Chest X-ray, PA view. Patient: 11 years old, sex M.
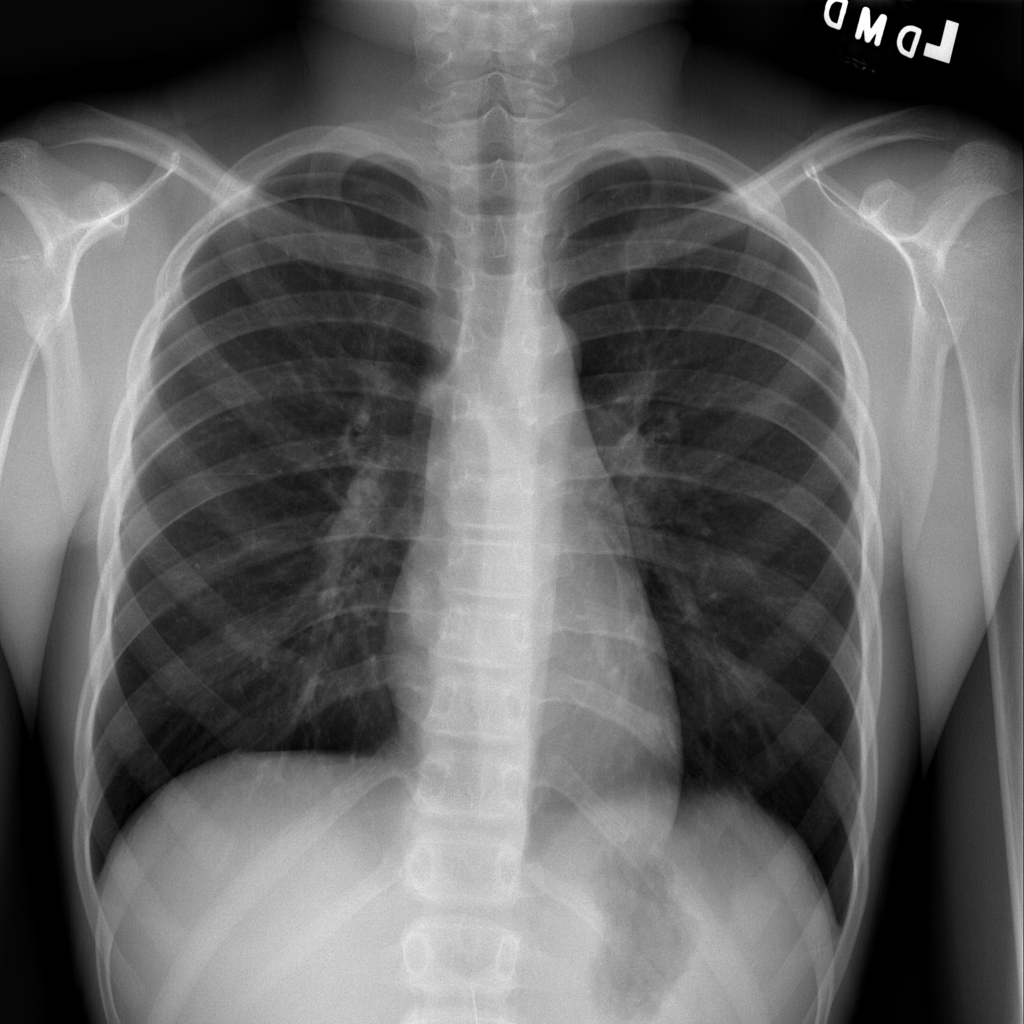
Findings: Pleural_Thickening